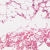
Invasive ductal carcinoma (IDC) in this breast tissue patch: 0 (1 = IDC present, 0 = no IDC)